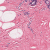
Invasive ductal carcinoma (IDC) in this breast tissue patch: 0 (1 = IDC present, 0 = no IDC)